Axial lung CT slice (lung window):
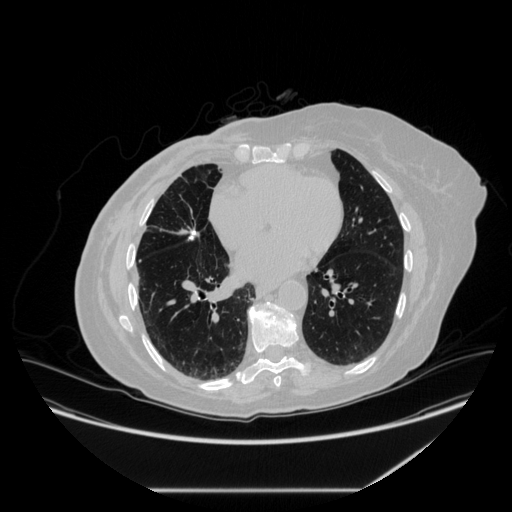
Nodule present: no